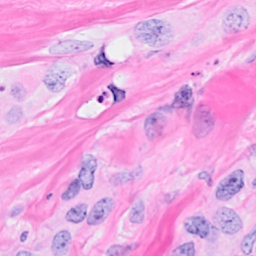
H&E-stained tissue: Breast